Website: macys
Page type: customer-info-address
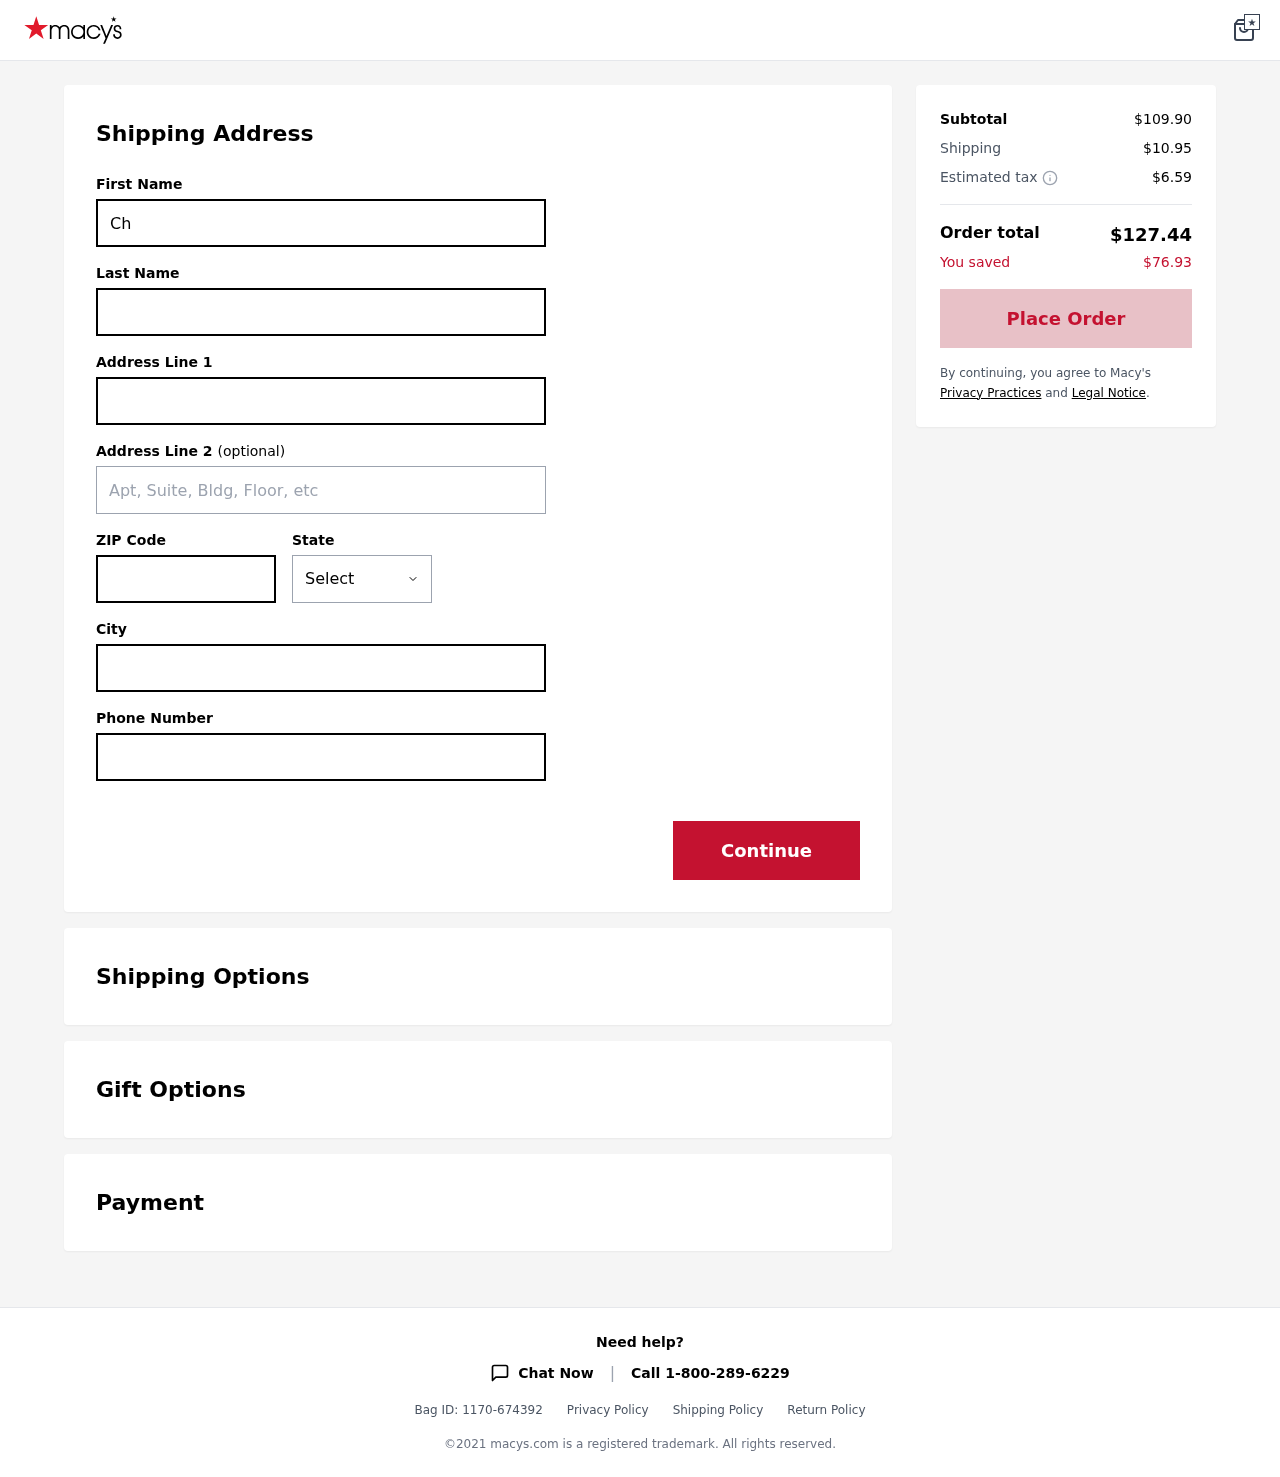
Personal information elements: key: PII_CITY
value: Russellbury
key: PII_FIRSTNAME
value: Christopher
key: PII_LASTNAME
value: Chambers
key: PII_PHONE
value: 3212750252
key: PII_POSTCODE
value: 87298
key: PII_STATE
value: Texas
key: PII_STREET
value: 394 Amy Passage
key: PII_STREET2
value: Apt. 093
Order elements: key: ORDER_SUBTOTAL
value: $109.90
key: ORDER_SHIPPING_COST
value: $10.95
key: ORDER_TAX
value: $6.59
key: ORDER_TOTAL
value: $127.44
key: ORDER_SAVINGS
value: $76.93